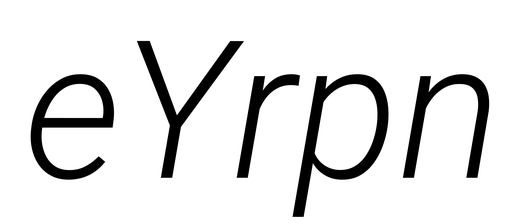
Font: Roboto-Italic_Light_Italic